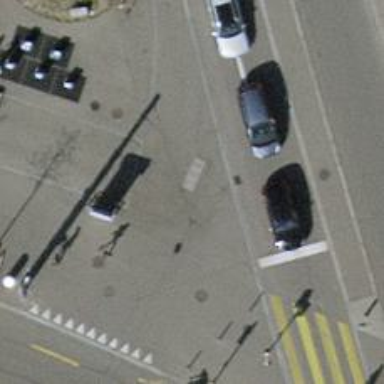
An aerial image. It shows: Unmarked crossing with traffic calming table on the road.